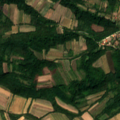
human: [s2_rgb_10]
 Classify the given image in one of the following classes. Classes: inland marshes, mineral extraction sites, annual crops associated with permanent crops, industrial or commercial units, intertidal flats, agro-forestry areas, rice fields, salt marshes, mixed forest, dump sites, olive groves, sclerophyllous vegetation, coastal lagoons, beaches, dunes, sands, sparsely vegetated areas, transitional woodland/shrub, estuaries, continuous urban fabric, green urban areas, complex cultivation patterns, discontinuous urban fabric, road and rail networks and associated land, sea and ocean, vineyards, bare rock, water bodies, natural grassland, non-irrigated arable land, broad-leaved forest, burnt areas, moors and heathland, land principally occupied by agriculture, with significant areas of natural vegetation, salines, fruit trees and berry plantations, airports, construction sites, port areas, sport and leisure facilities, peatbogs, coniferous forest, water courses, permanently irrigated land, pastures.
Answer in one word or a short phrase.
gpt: discontinuous urban fabric, non-irrigated arable land, land principally occupied by agriculture, with significant areas of natural vegetation, broad-leaved forest, transitional woodland/shrub